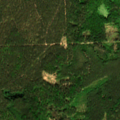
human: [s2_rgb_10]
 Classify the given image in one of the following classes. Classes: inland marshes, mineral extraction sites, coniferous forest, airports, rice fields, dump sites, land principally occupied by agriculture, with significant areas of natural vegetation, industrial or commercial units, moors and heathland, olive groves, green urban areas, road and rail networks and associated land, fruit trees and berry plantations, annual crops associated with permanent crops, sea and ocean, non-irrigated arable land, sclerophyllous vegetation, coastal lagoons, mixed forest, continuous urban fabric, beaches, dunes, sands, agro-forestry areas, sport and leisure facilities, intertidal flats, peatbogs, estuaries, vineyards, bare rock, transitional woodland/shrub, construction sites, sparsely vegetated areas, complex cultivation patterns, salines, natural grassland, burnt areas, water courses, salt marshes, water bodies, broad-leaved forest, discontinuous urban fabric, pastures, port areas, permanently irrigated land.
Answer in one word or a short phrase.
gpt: coniferous forest, mixed forest